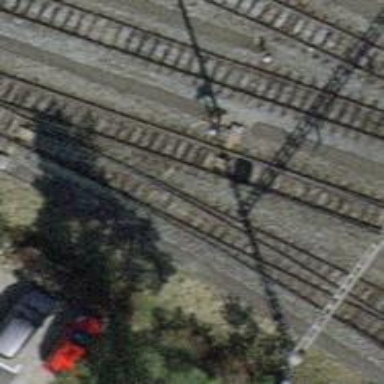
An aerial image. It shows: Single-track electrified railway yard with contact line electrification.